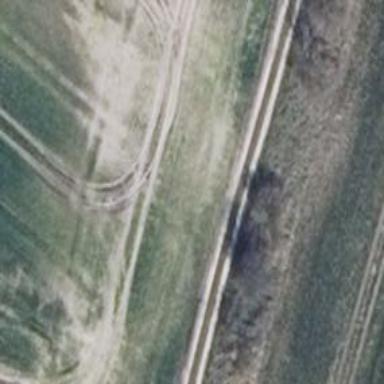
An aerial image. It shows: Track with grade 3 surface.